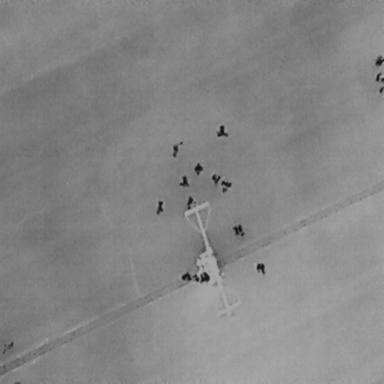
There are 14 People in the infrared image.